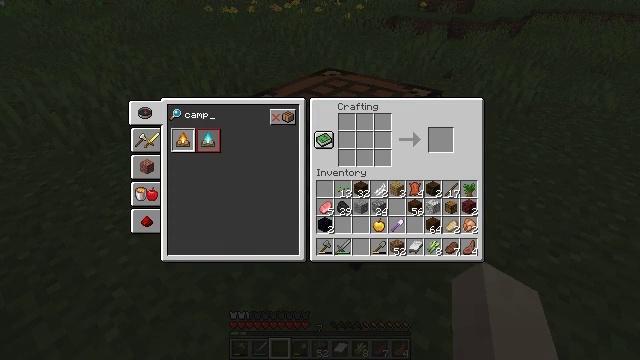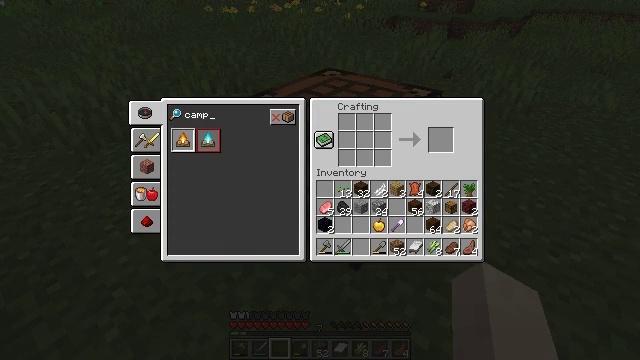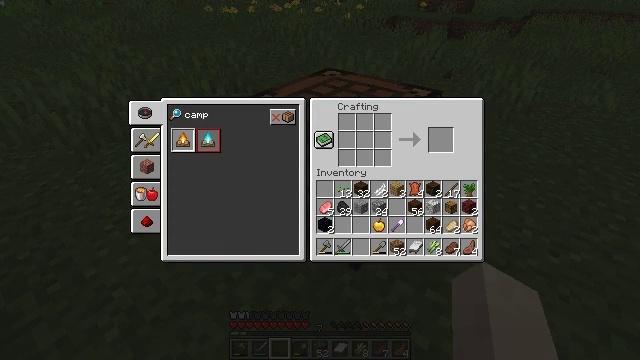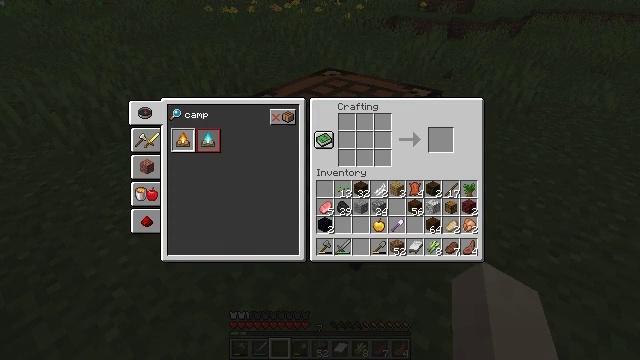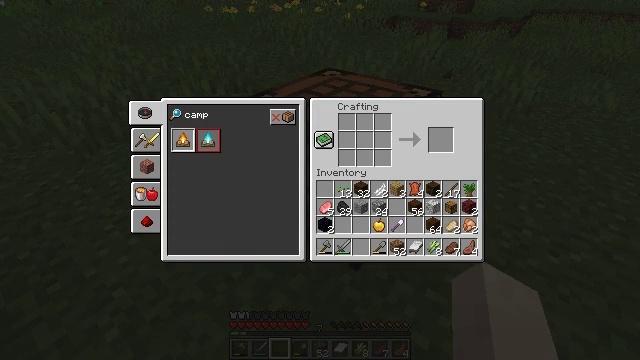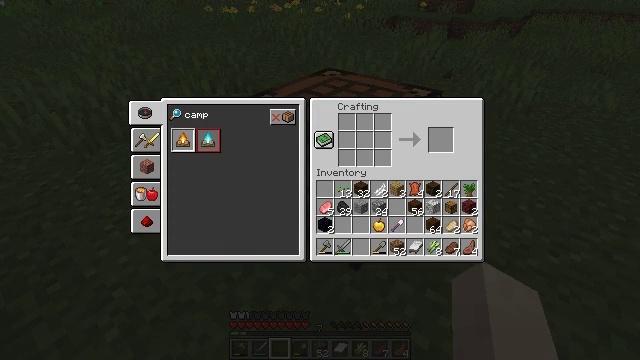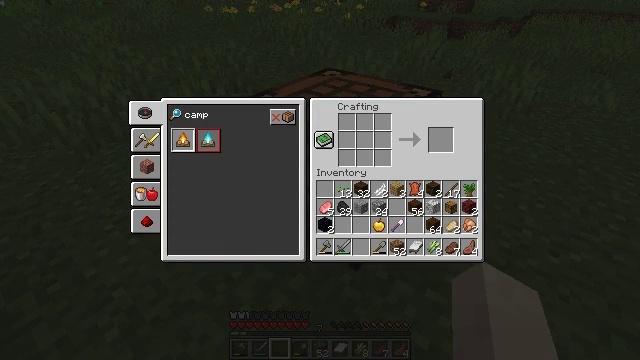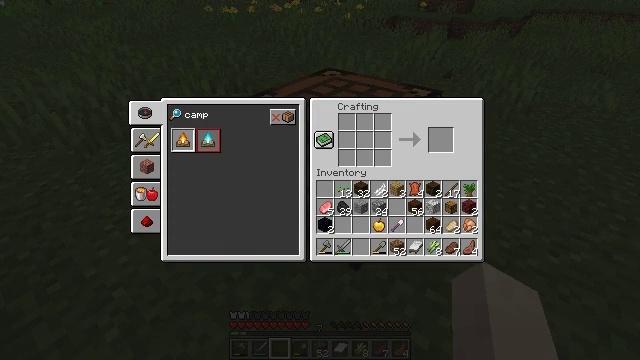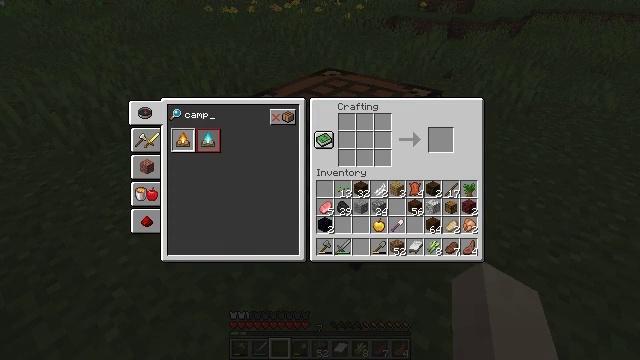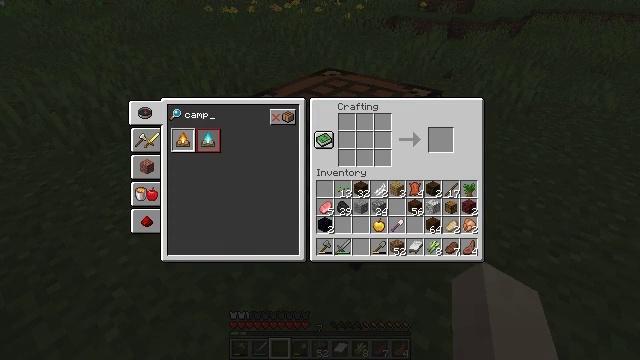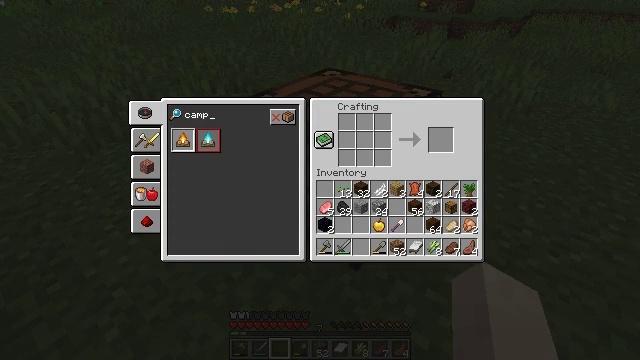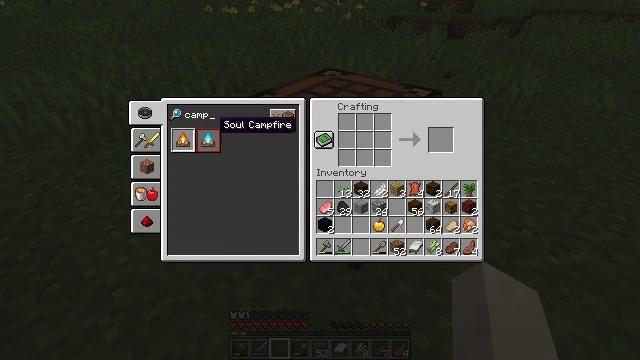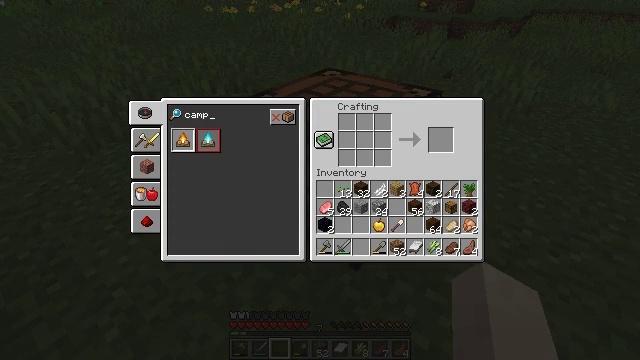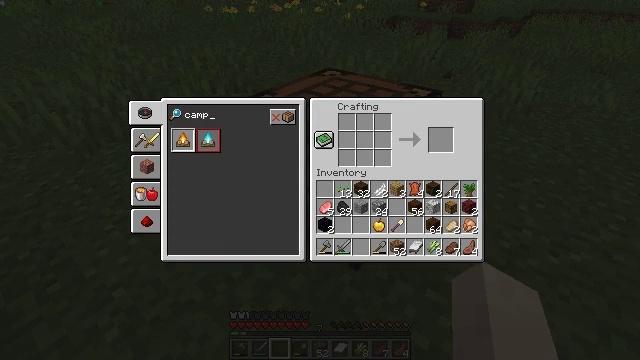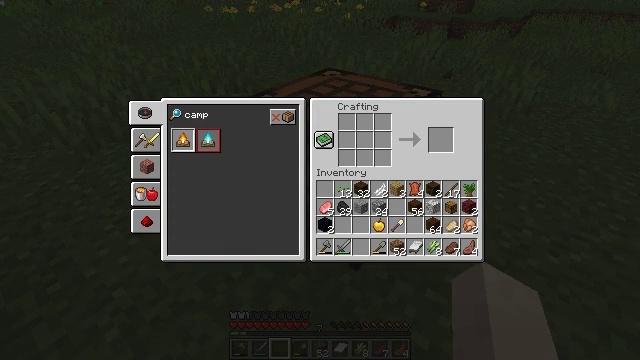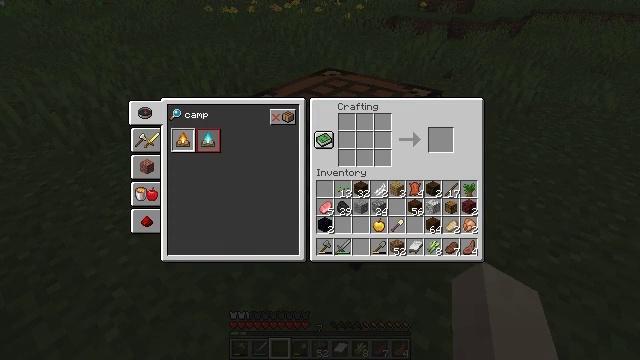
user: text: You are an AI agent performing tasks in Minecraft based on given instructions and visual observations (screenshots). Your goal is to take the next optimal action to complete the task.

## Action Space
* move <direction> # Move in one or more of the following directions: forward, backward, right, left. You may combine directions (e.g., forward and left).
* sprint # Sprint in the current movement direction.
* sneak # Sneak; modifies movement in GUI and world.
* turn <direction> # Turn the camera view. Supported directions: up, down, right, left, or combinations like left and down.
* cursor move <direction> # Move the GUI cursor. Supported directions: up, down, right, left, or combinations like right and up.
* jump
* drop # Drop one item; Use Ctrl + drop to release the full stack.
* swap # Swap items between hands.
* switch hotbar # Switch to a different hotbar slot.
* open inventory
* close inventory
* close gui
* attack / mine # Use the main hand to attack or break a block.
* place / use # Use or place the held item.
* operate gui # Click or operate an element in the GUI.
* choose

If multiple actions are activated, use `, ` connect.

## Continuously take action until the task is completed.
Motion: motion action
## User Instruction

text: Prepare to craft a campfire with the required materials.
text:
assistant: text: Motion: no_op
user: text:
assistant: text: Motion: no_op
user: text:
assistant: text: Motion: no_op
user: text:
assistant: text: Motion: no_op
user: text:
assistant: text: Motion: no_op
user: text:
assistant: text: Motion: no_op
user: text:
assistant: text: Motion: no_op
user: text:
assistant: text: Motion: no_op
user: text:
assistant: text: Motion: no_op
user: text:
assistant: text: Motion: no_op
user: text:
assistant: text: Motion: cursor move right and down
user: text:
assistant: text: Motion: cursor move right and down
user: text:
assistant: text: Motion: cursor move right and down
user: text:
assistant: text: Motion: cursor move right and down
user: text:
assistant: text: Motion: no_op
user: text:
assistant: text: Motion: no_op
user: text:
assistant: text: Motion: no_op
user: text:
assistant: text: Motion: cursor move right
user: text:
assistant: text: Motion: no_op
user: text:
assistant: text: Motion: no_op
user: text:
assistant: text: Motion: no_op
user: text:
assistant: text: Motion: cursor move left
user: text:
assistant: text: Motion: cursor move left and up
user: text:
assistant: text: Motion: cursor move left and up
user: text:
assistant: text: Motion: cursor move left
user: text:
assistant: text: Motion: no_op
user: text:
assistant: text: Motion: no_op
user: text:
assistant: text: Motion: no_op
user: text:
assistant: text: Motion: no_op
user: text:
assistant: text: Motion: no_op